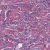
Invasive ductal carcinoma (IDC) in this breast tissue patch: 1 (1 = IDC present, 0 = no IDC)